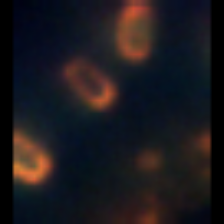
Taxon: Thalassiosira
Group: Diatoms